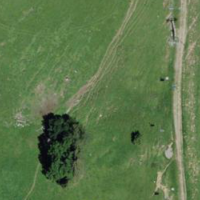
EUNIS habitat code: 24
Species observed at this site:
Coenonympha pamphilus